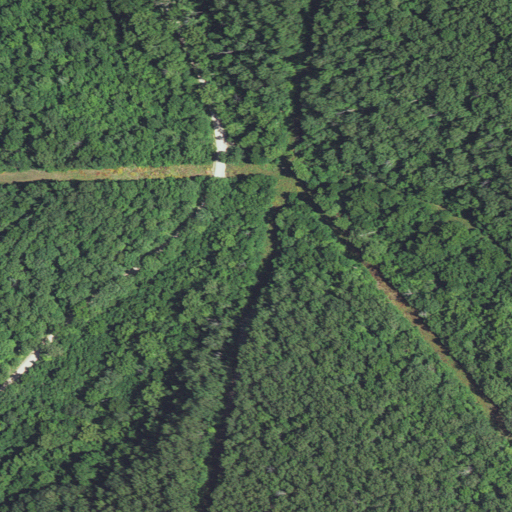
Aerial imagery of valley in Missouri named Flagmire Hollow containing deciduous forest and open development